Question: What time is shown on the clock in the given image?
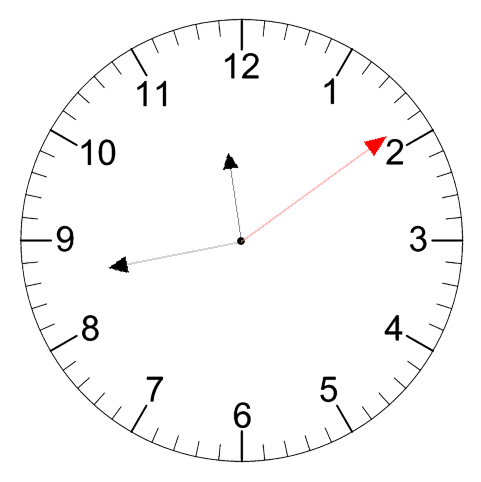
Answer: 11:43:09